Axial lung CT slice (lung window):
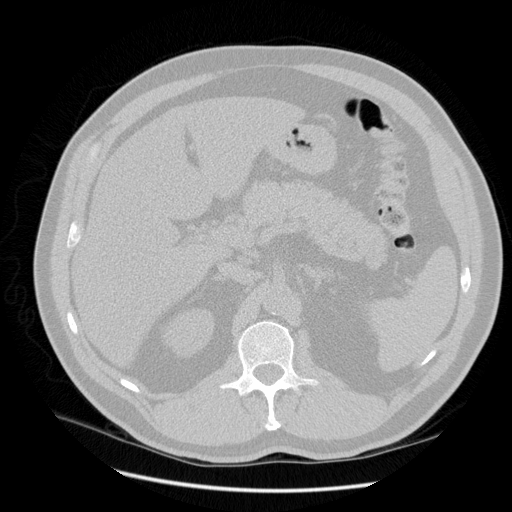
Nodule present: no